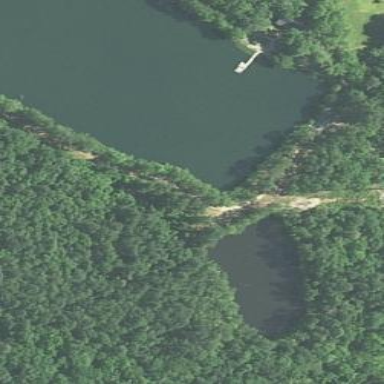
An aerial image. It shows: Pond with natural water.